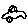
Label: car